Chest X-ray. View position: PA
Patient age: 42
Patient sex: F
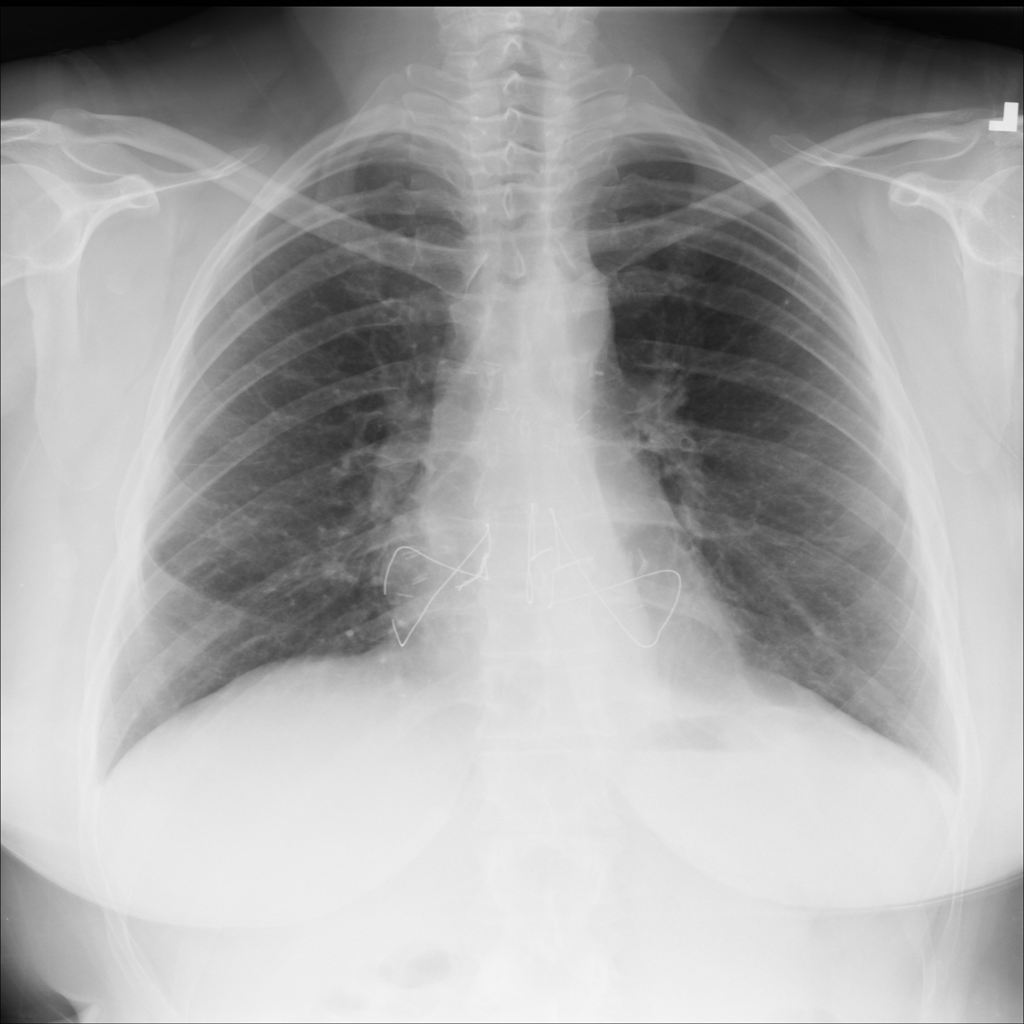
Finding: Pneumothorax